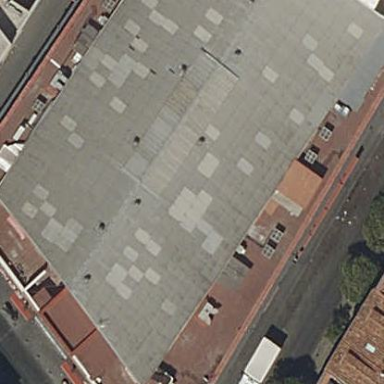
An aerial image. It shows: Orange marketplace building.